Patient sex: M
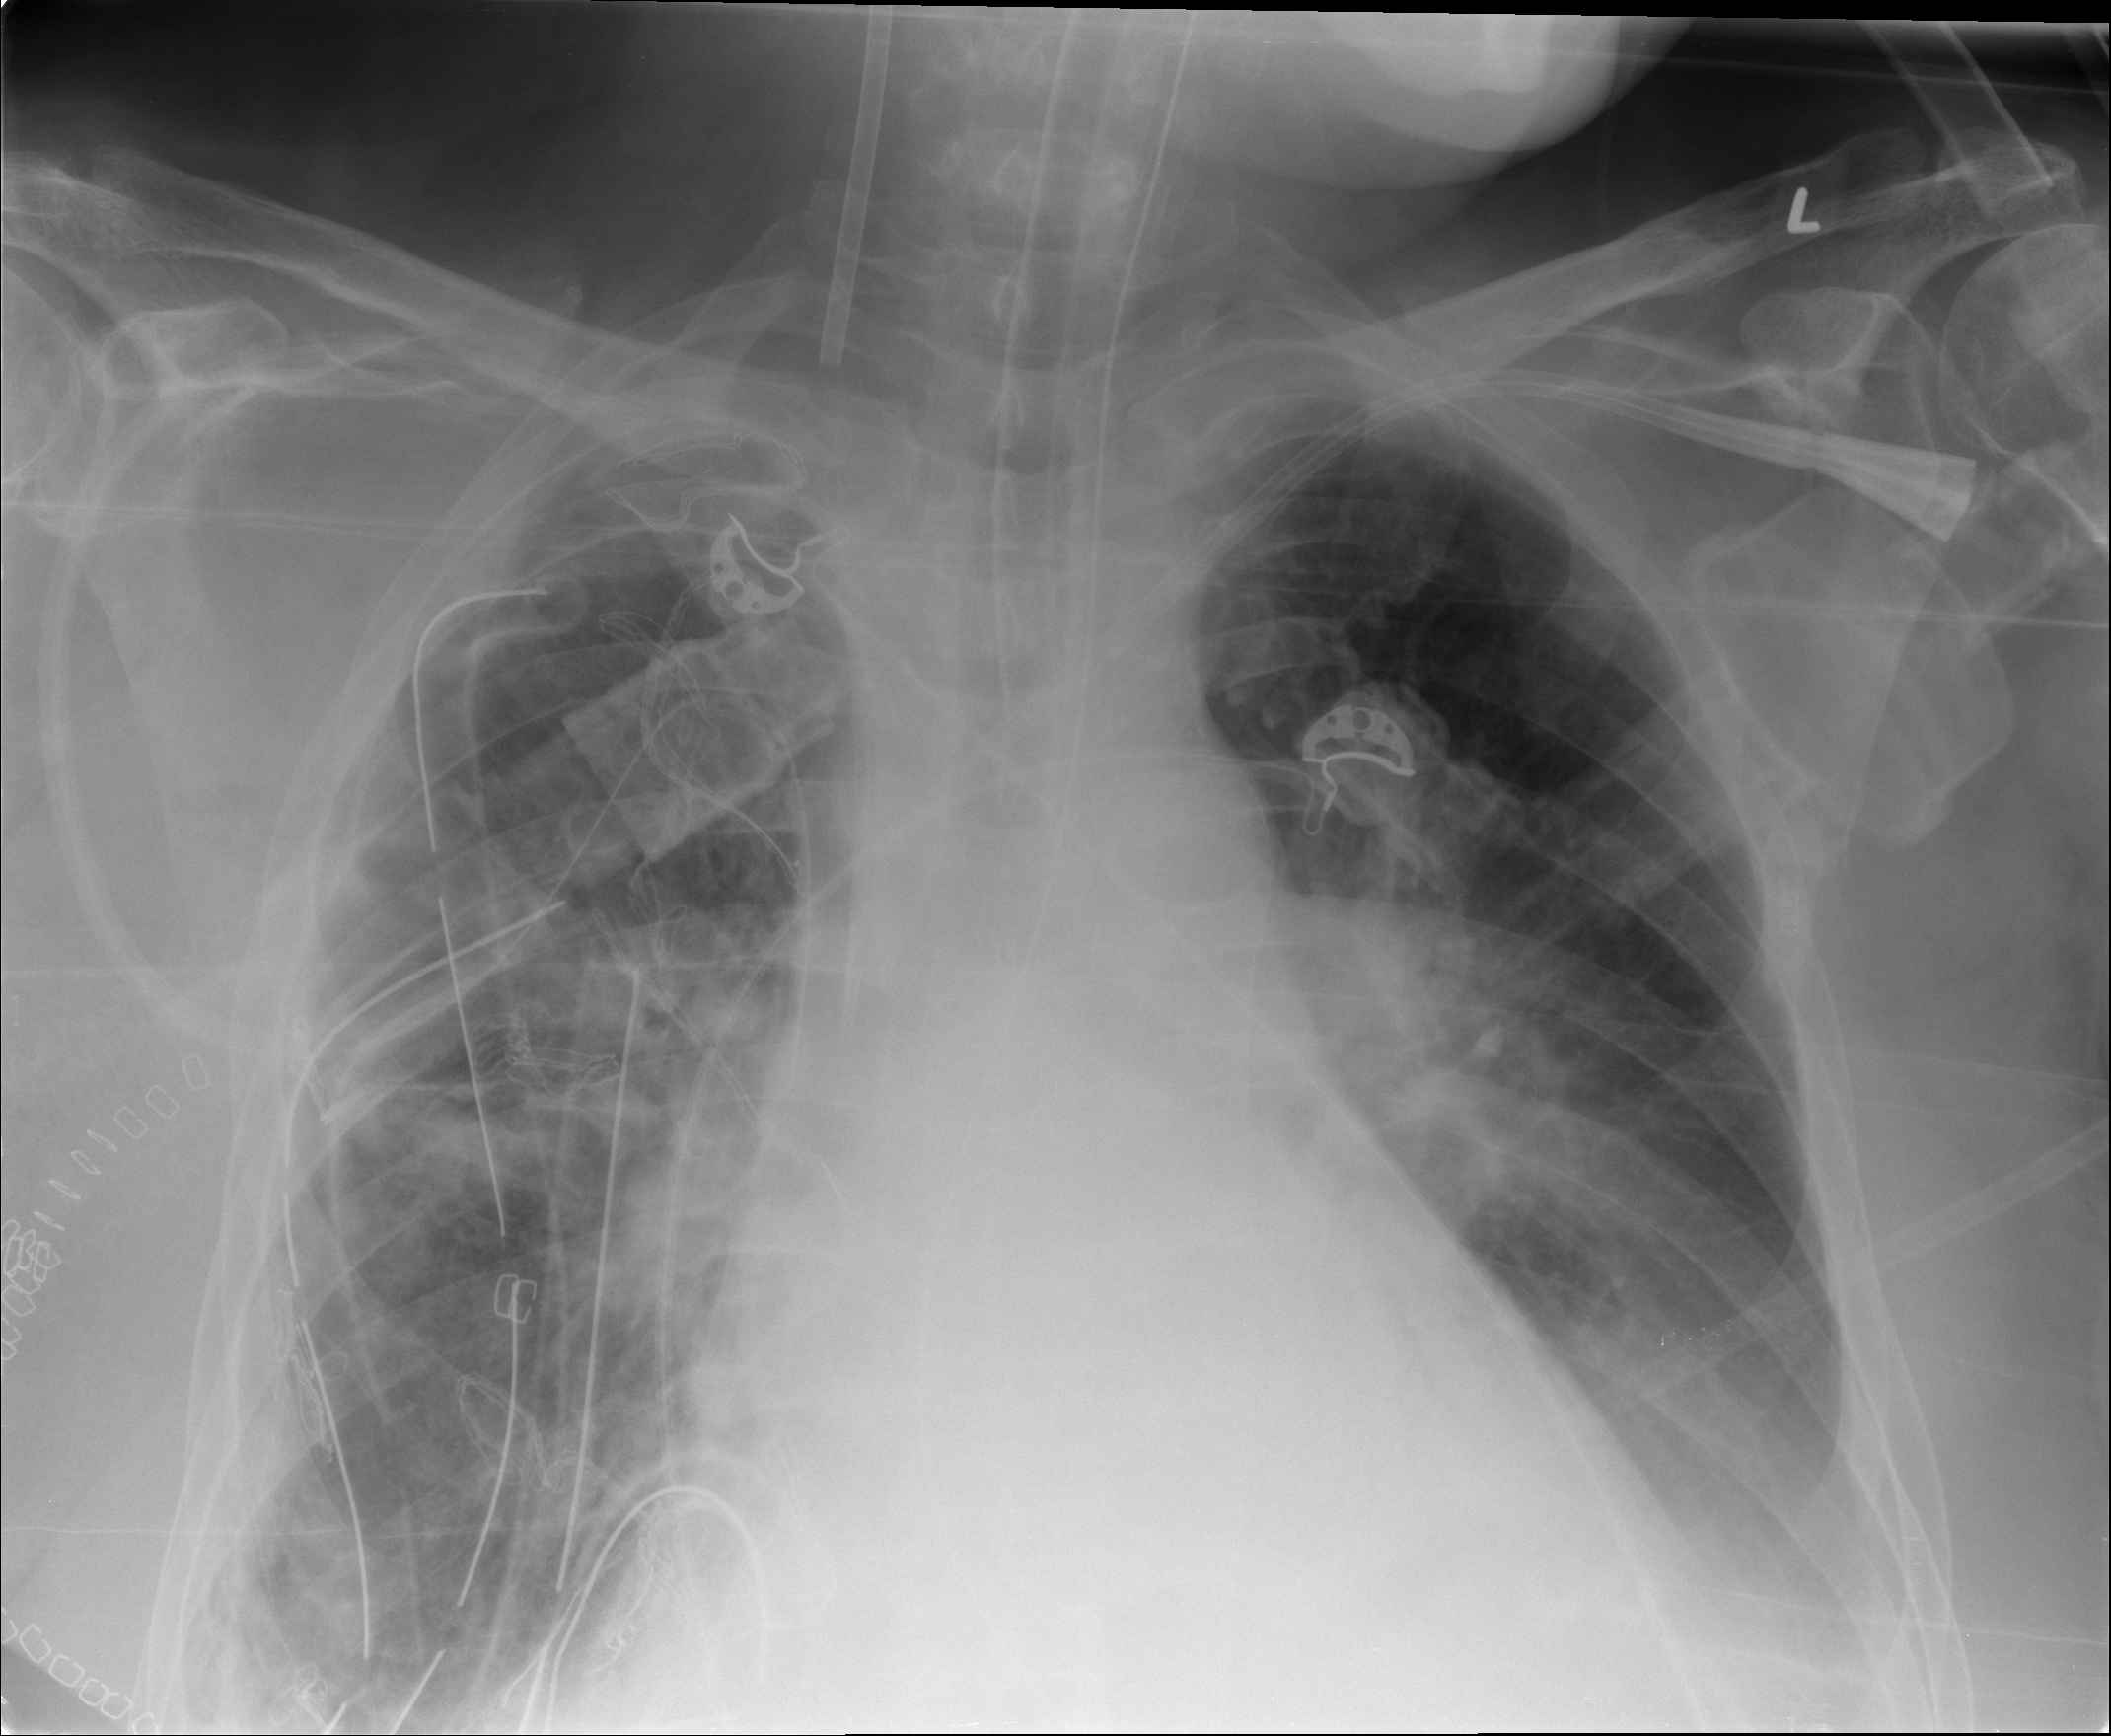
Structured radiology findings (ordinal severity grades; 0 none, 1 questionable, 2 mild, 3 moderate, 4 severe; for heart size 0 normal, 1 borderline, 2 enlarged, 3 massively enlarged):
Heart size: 2
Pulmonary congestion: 2
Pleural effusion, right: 0
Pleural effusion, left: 2
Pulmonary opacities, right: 2
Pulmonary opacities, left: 0
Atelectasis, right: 2
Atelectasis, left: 2